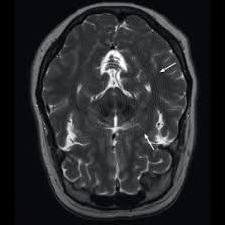
Label: notumor